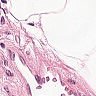
Metastatic tissue present: no